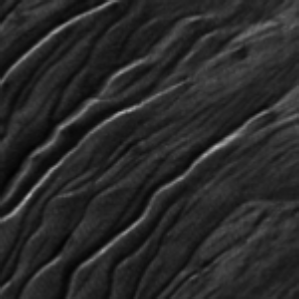
Label: frost